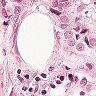
Metastatic tissue present: no